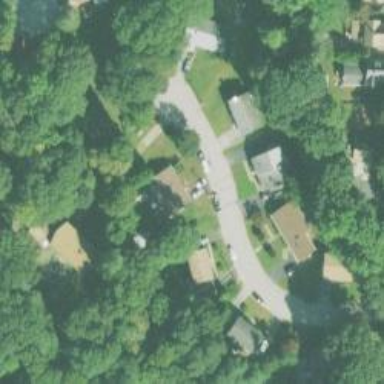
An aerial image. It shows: Residential driveway serving as service road.